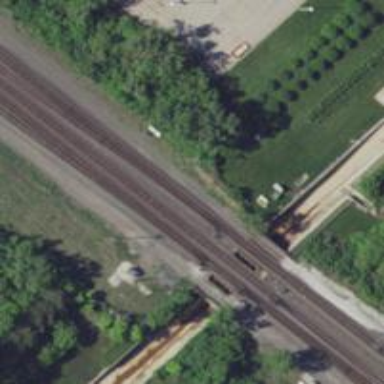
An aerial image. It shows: Junction on the railway.